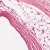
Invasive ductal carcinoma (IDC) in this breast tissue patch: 0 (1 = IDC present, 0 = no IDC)